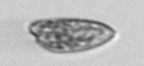
Label: Prorocentrum_dentatum